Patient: sex M, age 83
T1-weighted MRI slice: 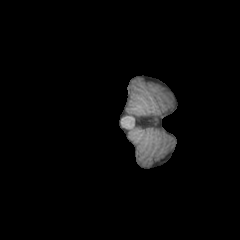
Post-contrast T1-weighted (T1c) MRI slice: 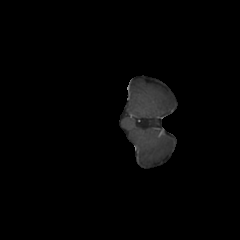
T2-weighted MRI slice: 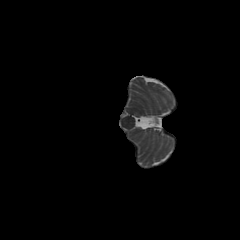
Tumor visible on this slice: no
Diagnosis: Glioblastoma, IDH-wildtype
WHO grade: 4